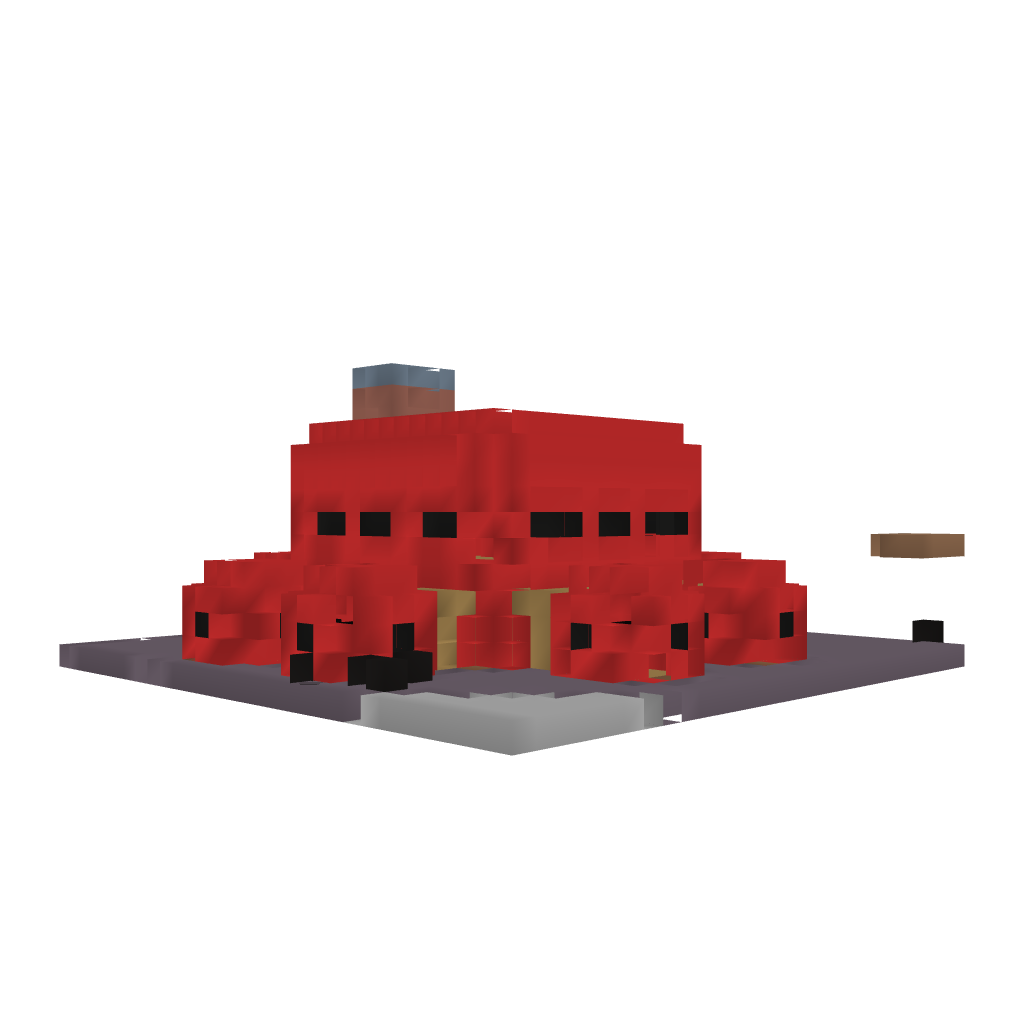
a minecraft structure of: Mushroom house 2